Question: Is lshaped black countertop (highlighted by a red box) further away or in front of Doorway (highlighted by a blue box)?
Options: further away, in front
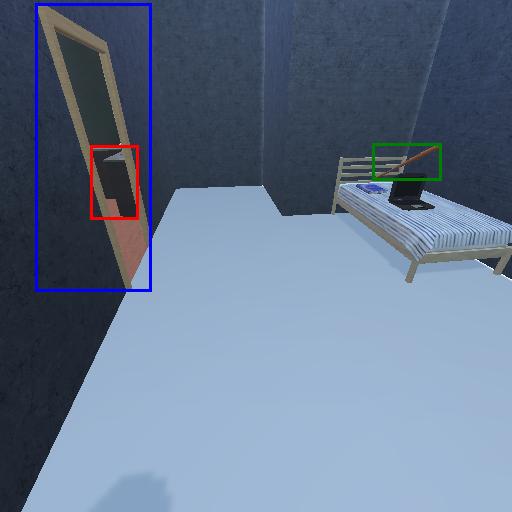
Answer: further away